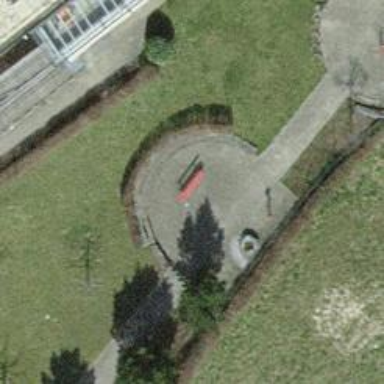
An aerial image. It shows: Bench.